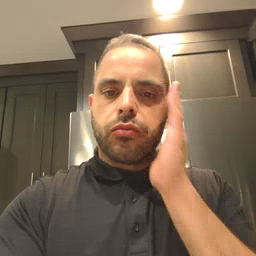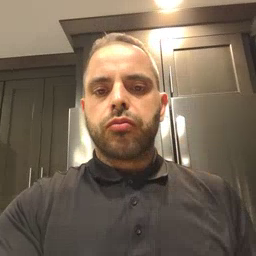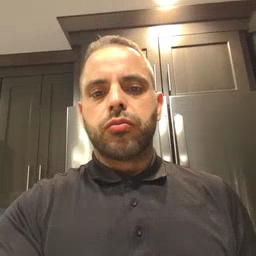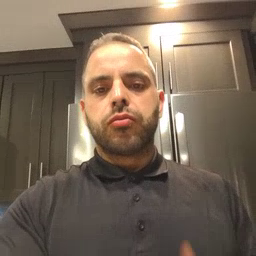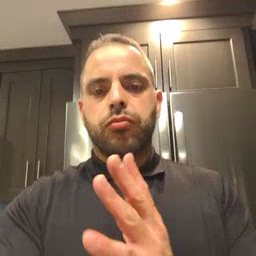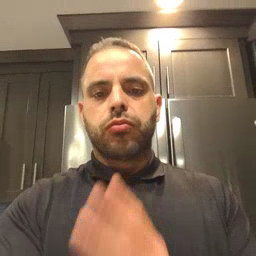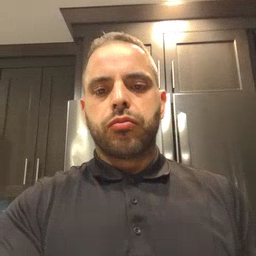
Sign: fine